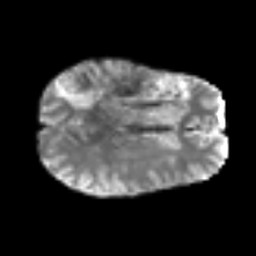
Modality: T2w
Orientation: axial
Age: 54
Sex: male
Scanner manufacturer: siemens
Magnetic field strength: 3 T
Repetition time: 6.1 s
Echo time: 0.101 s